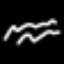
Label: squiggle